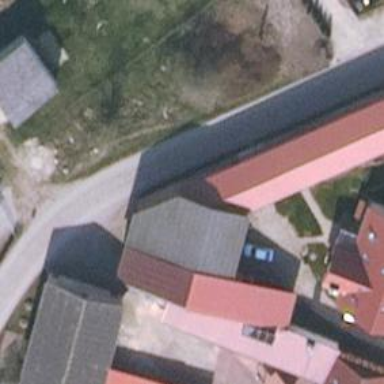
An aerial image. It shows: Residential road.